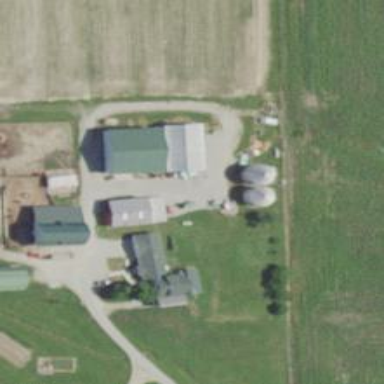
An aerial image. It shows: Silo.